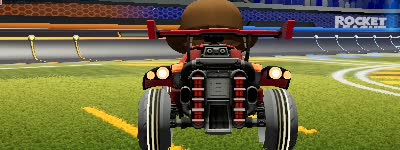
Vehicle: octane